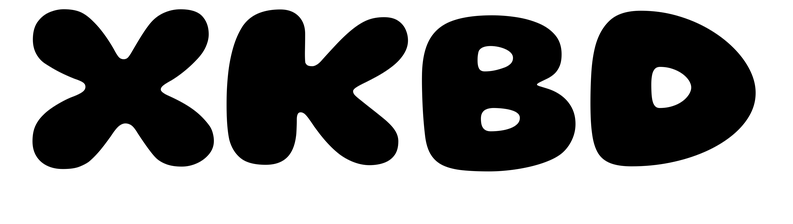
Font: Gluten_ExtraBold